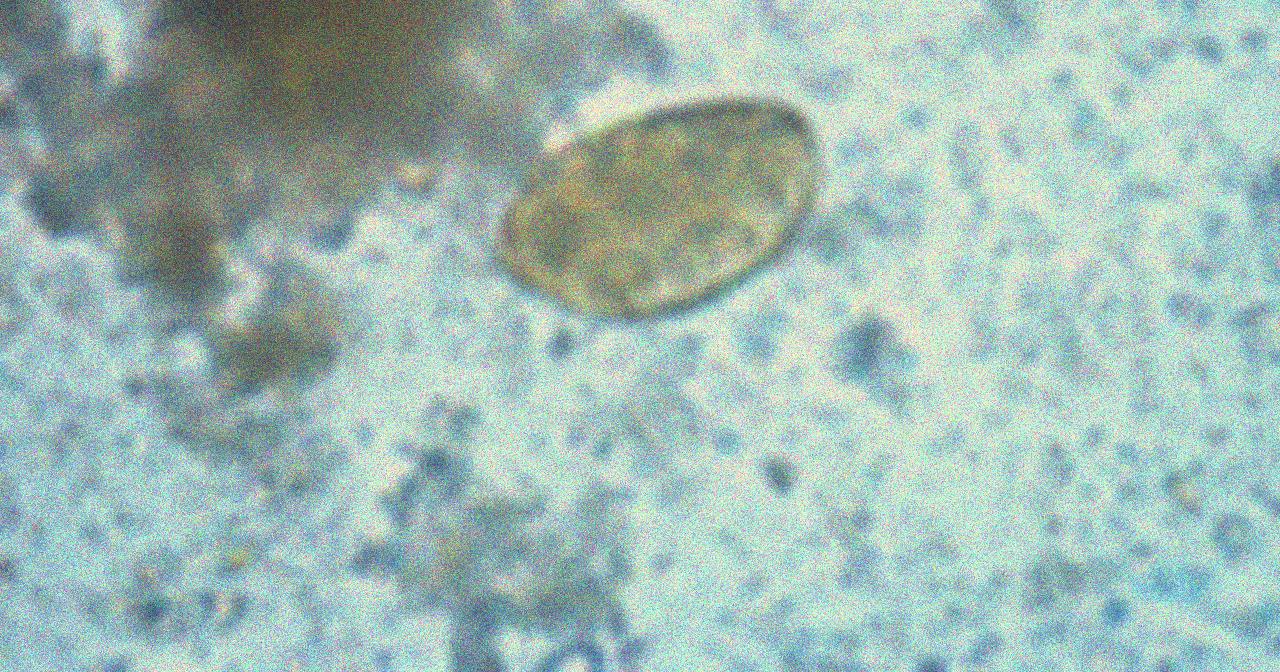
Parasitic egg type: Paragonimus spp